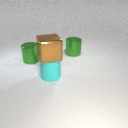
large brown metal cube above large cyan rubber cylinder